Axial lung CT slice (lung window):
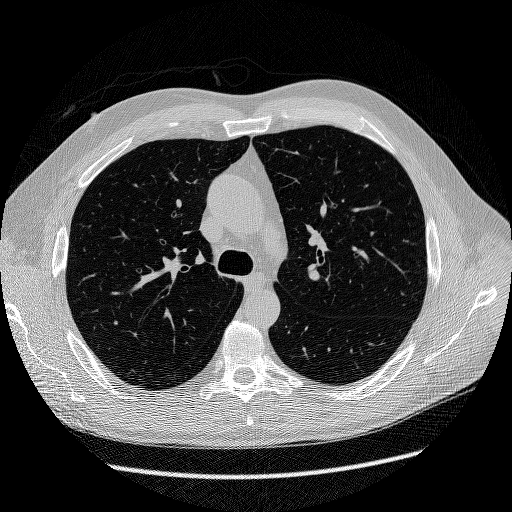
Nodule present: no